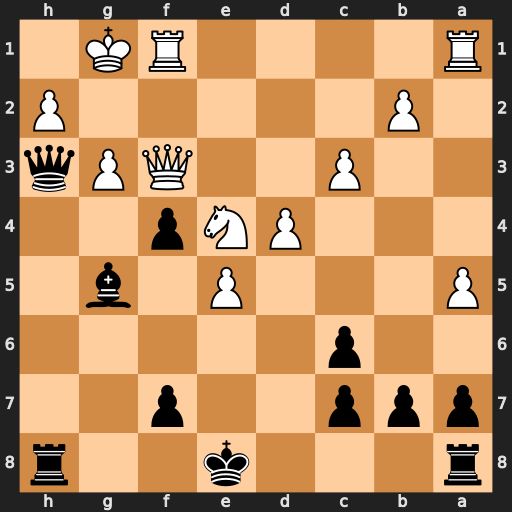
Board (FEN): r3k2r/ppp2p2/2p5/P3P1b1/3PNp2/2P2QPq/1P5P/R4RK1
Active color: b
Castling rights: kq
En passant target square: -
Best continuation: Qxh2#